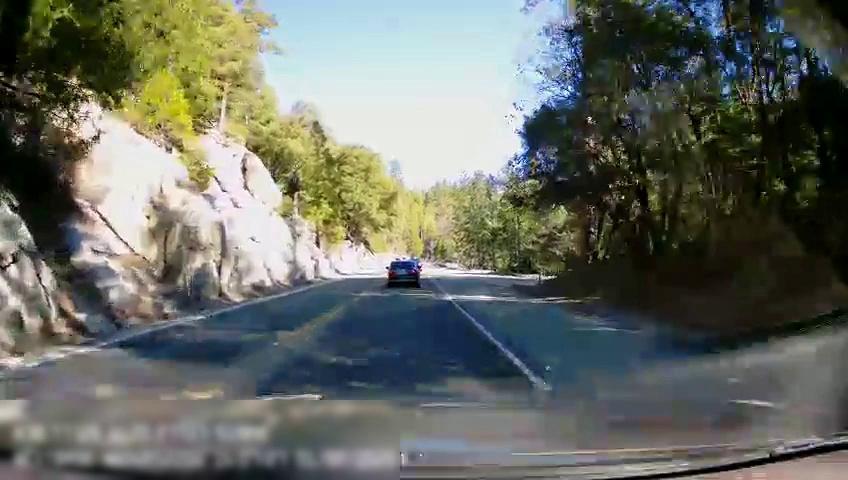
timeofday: Day
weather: Sunny
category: Drivable Space
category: Vehicles | Car
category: Lanes | Opposite Lane
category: Lanes | Current Lane